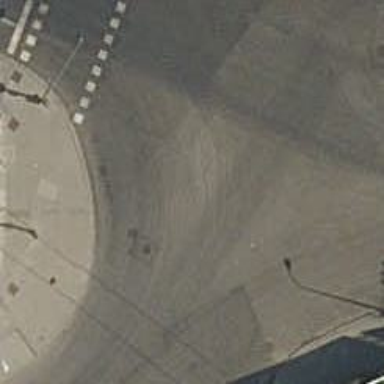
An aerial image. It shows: Road with traffic signals at the crossing.